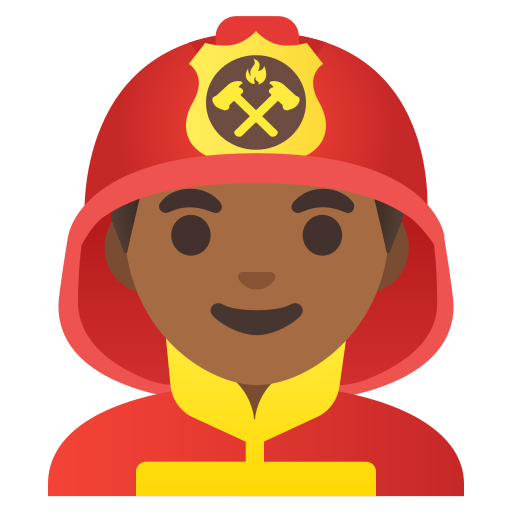
Emoji: 👨🏾‍🚒